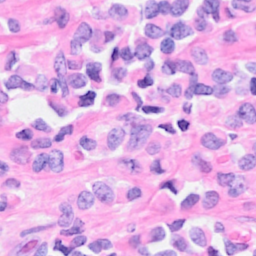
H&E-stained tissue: Breast